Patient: sex M, age 68
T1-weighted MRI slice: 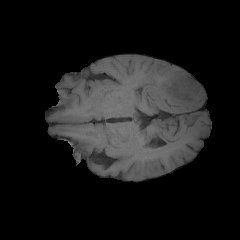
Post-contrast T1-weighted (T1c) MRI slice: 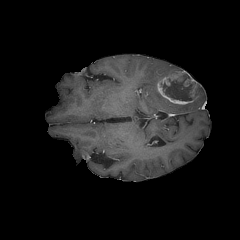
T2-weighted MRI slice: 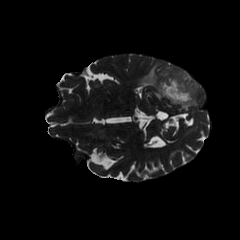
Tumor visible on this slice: yes
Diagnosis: Glioblastoma, IDH-wildtype
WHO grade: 4